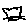
Label: cat